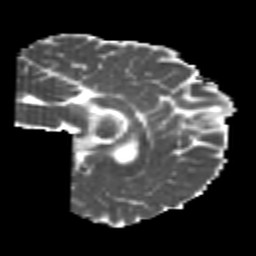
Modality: MD
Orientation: sagittal
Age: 21
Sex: male
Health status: healthy
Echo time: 0.074 s